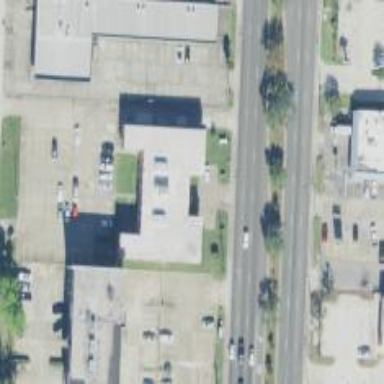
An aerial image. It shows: Healthcare clinic is depicted in the image.